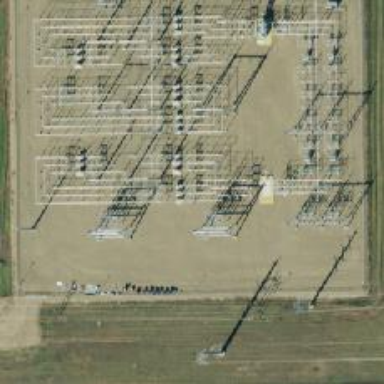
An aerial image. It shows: Switch used for power control.